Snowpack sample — Loveland Pass, Silver Plume, Colorado, USA (2/11/26, 12:00 PM MST)
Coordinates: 39.663, -105.886
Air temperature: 35 °F
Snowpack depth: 82 cm
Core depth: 40 cm
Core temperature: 23 °F
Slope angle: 13°, slope face: 12°
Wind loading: high
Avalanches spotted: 1
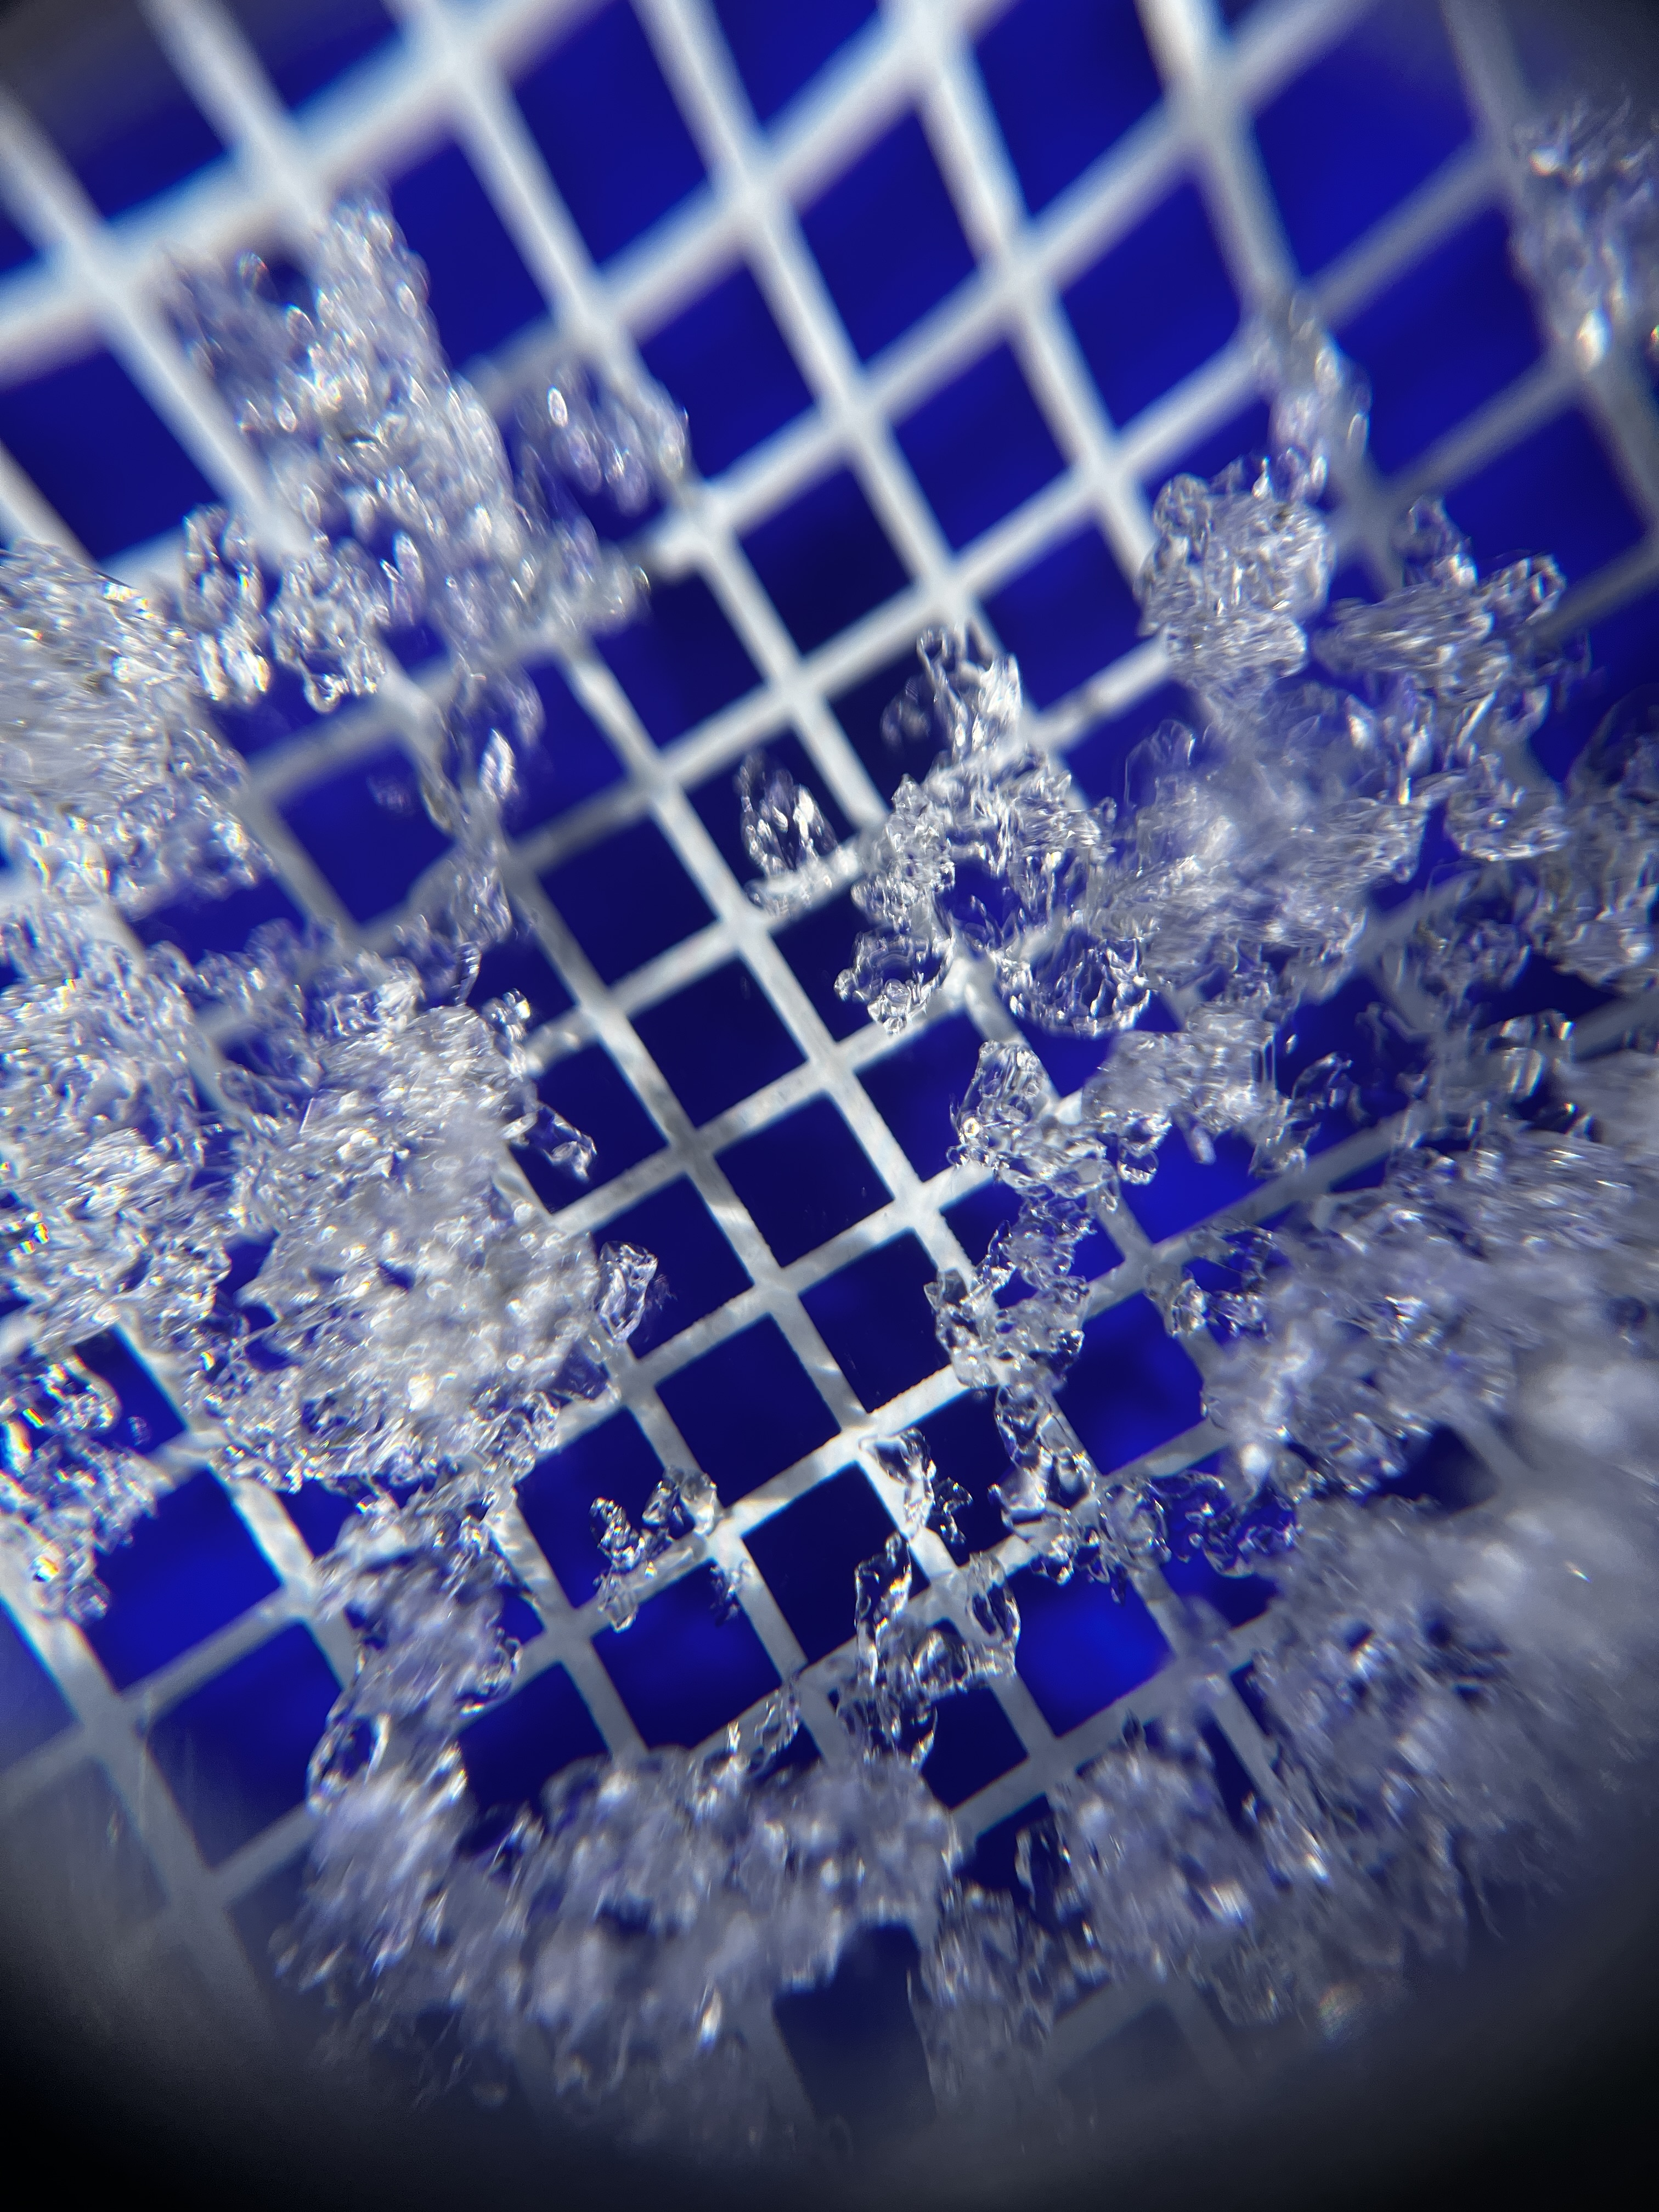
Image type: magnified_profile
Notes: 1 small avalanche spotted on the north side of the bowl, lots of wind loading